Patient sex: M
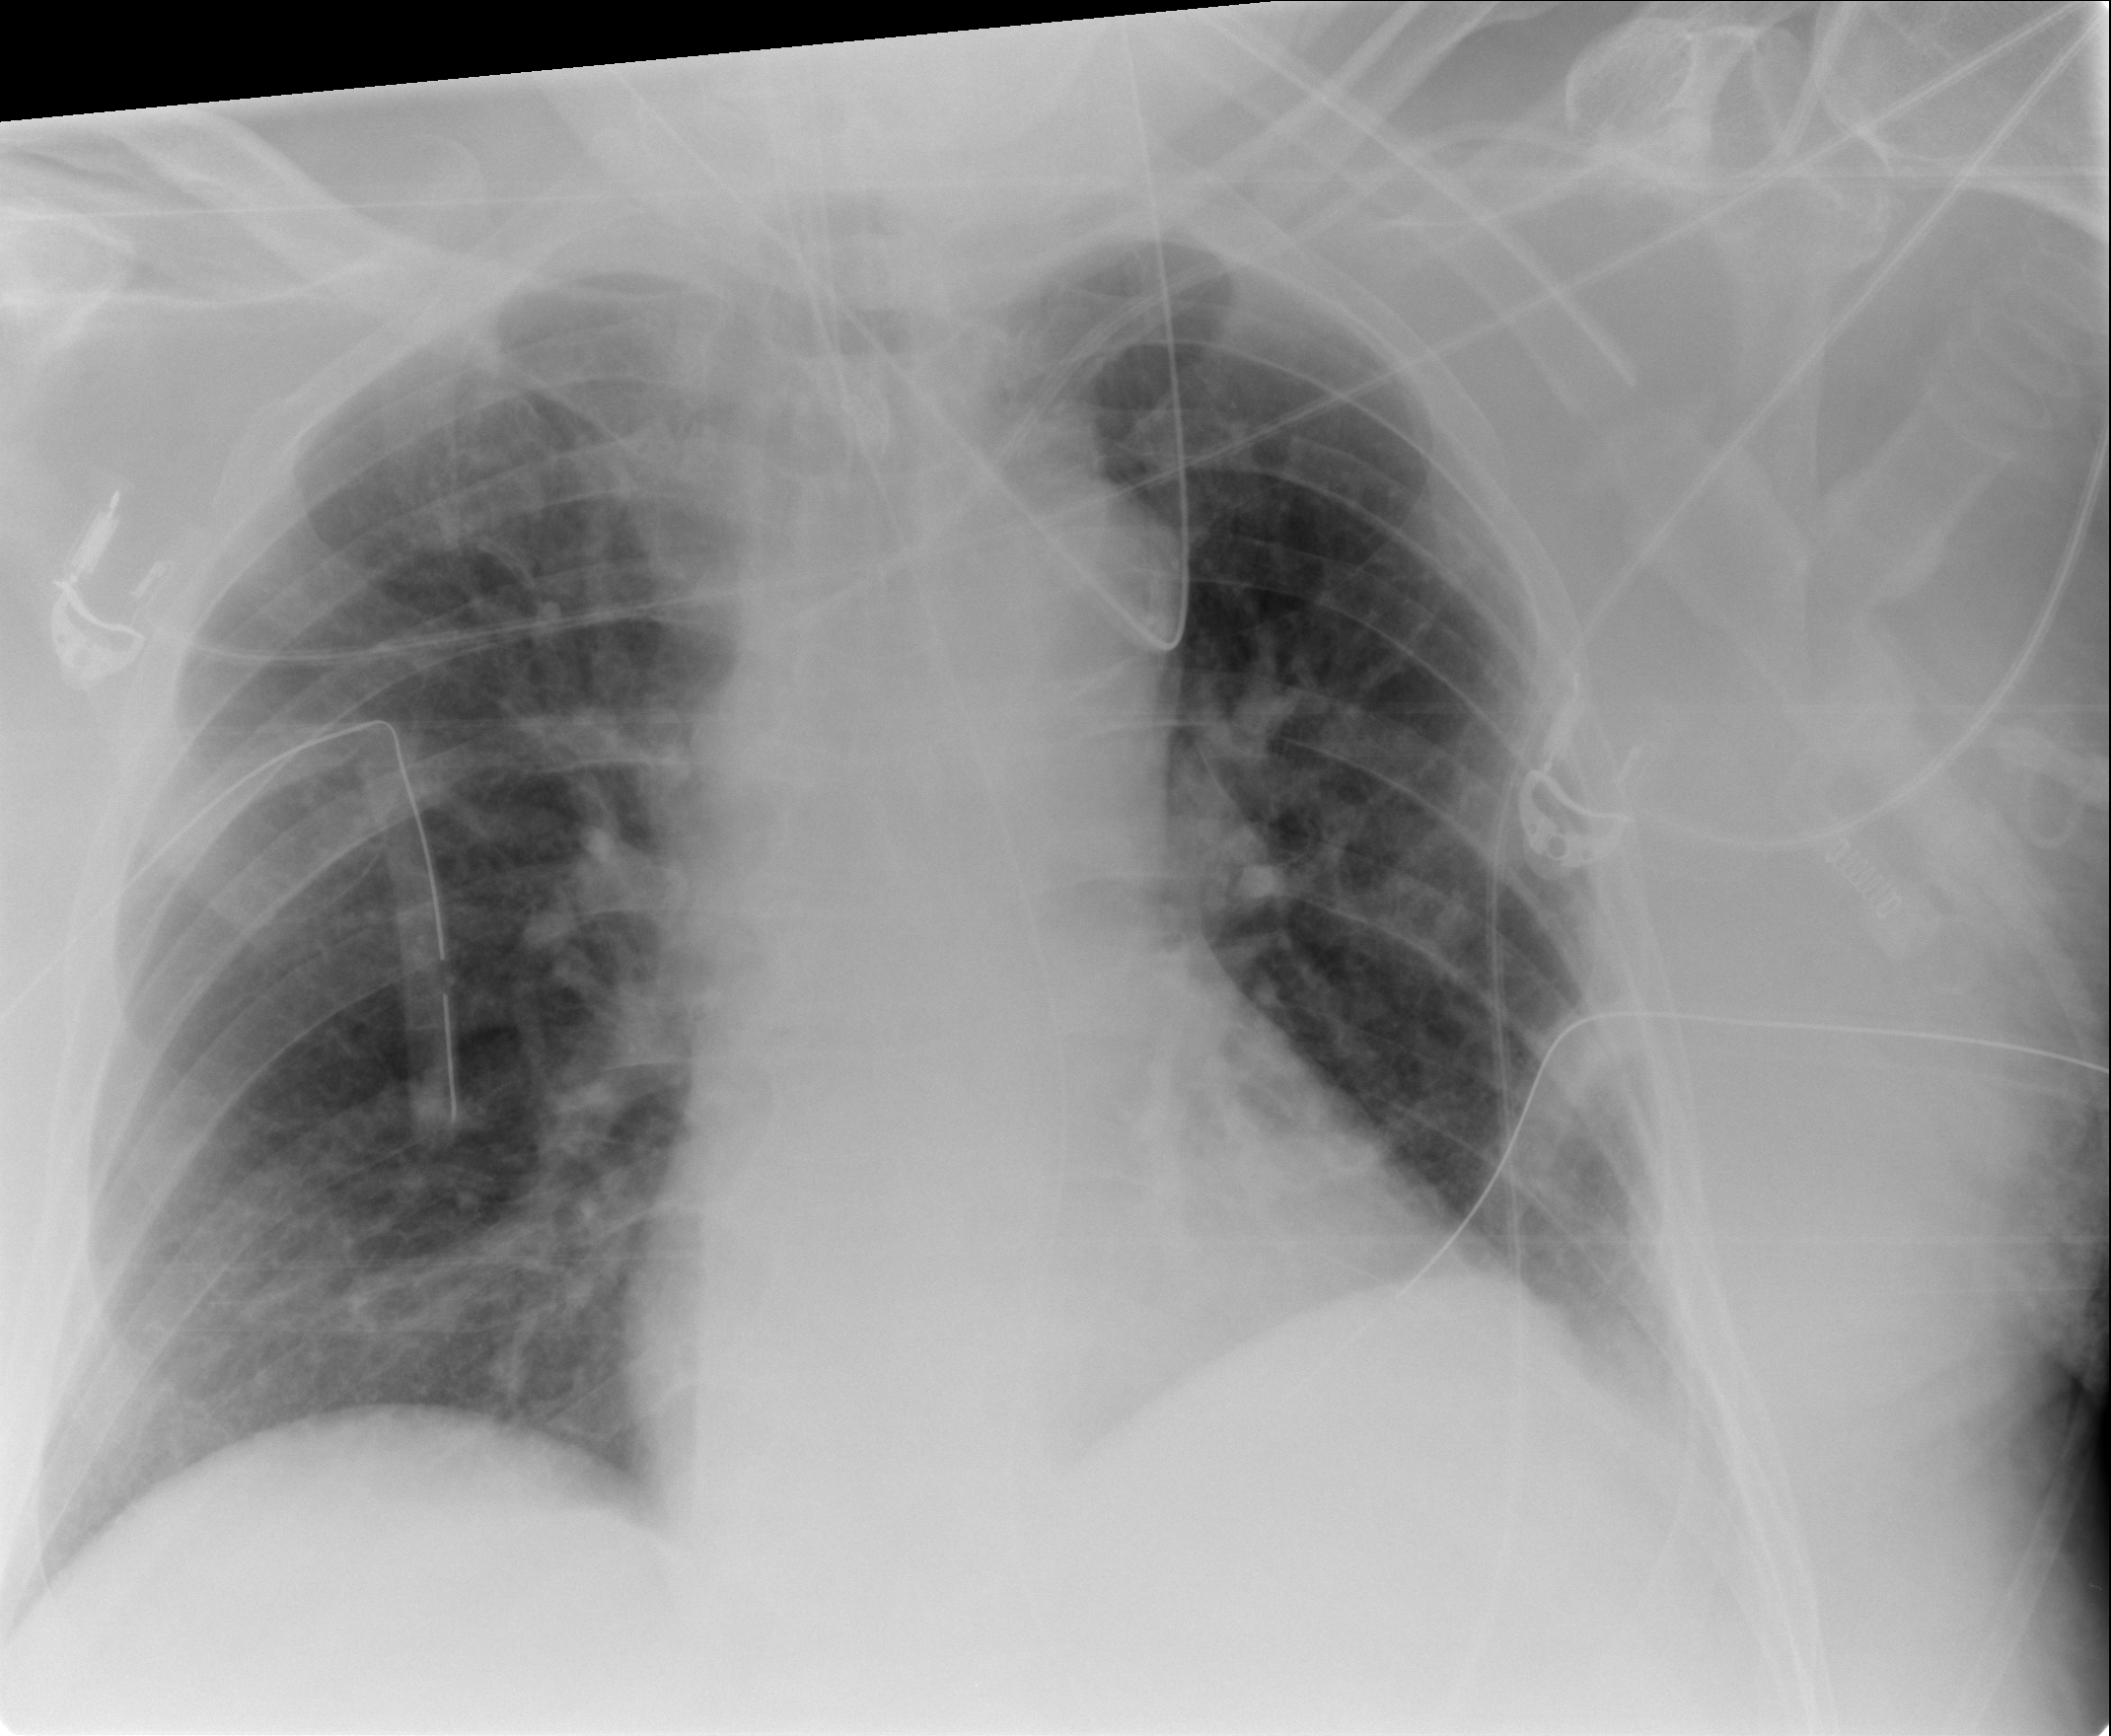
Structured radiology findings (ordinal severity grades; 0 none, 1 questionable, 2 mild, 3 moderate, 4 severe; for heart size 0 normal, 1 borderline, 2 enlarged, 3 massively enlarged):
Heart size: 0
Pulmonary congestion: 0
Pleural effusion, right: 0
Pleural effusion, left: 0
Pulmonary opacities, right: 0
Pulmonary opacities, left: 1
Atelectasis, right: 0
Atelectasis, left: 2